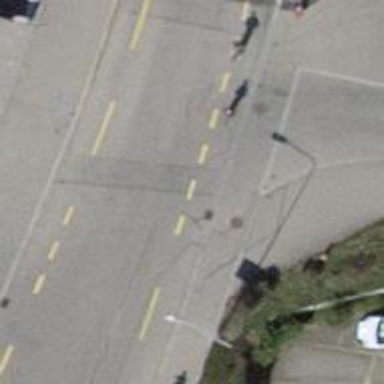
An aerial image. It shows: Asphalt residential road with dedicated cycle lane.